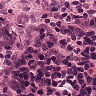
Metastatic tissue present: yes